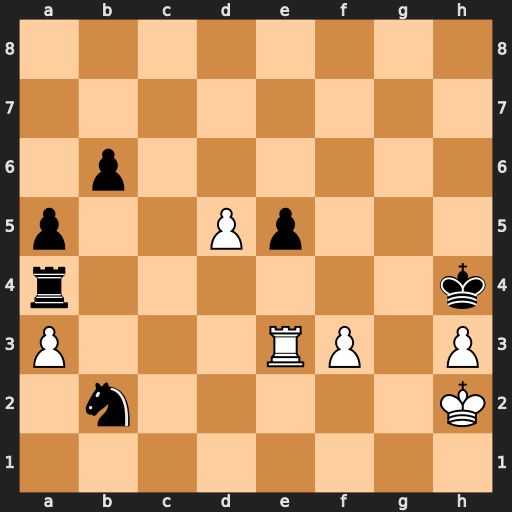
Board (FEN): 8/8/1p6/p2Pp3/r6k/P3RP1P/1n5K/8
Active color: w
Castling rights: -
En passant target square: -
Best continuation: d6 Kg5 Rxe5+ Kg6 Rd5